Question: I've been working with producing simple PDFs with XSL-FO in RenderX XEP for a while, but I'm relatively new to the more involved functions of XPath.
I have some XML which looks like this:
'''
<?xml version="1.0" encoding="UTF-8"?>
<report>
<ticket>
<size>A</size>
<department>Dept 1</department>
<category>Cat 1</category>
<product>Product 1</product>
</ticket>
<ticket>
<size>A</size>
<department>Dept 1</department>
<category>Cat 2</category>
<product>Product 2</product>
</ticket>
<ticket>
<size>B</size>
<department>Dept 1</department>
<category>Cat 2</category>
<product>Product 3</product>
</ticket>
<ticket>
<size>B</size>
<department>Dept 1</department>
<category>Cat 1</category>
<product>Product 1</product>
</ticket>
<ticket>
<size>C</size>
<department>Dept 1</department>
<category>Cat 2</category>
<product>Product 2</product>
</ticket>
<ticket>
<size>D</size>
<department>Dept 3</department>
<category>Cat 1</category>
<product>Product 4</product>
</ticket>
<ticket>
<size>D</size>
<department>Dept 1</department>
<category>Cat 1</category>
<product>Product 1</product>
</ticket>
</report>
'''
I need to be able to sort this data into tables into a PDF using XSLT1.0 formatting objects. The desired format being the following:
All tickets of the same size being in separate tables (sorted on the page in alphabetical order), which each list their products, contained within their relevant categories and departments.
Example:

I have had a go at implementing Muenchian grouping, but the wrong categories are falling under the departments when using a large XML extract, and I haven't been able to list the relevant products below each category.
My probably rather untidy XSL:
'''
<?xml version="1.0" encoding="UTF-8"?>
<xsl:stylesheet version="1.0" xmlns:xsl="http://www.w3.org/1999/XSL/Transform" xmlns:fo="http://www.w3.org/1999/XSL/Format">
<xsl:output method="xml" version="1.0" encoding="UTF-8" indent="yes"/>
<xsl:key name="keySize" match="ticket" use="size" />
<xsl:key name="keyDepartment" match="ticket" use="concat(size, ' ', department)" />
<xsl:key name="keyCategory" match="ticket" use="concat(size, ' ', department, ' ', category)" />
<xsl:template match="/report">
<fo:root xmlns:fo="http://www.w3.org/1999/XSL/Format">
<fo:layout-master-set>
<fo:simple-page-master master-name="simple" page-height="29.7cm" page-width="21cm" margin-top="2cm" margin-bottom="2cm" margin-left="2cm" margin-right="2cm">
<fo:region-body />
</fo:simple-page-master>
</fo:layout-master-set>
<fo:page-sequence master-reference="simple">
<fo:flow flow-name="xsl-region-body">
<xsl:for-each select="ticket[count(. | key('keySize', size)[1]) = 1]">
<xsl:sort select="size" order="ascending" />
<fo:block>
Size <xsl:value-of select="size" />
</fo:block>
<fo:block>
<xsl:variable name="sizes" select="key('keySize', size)" />
<xsl:for-each select="$sizes[generate-id() = generate-id(key('keyDepartment', concat(size, ' ', department))[1])]">
<xsl:sort select="department" order="ascending" />
<!--TABLES START-->
<fo:table-and-caption>
<fo:table border="0.2mm solid black" width="100%">
<fo:table-header>
<fo:table-row>
<fo:table-cell>
<fo:block font-weight="bold" margin="1mm 0mm 0mm 1mm">
<xsl:text>Department</xsl:text>
</fo:block>
</fo:table-cell>
<fo:table-cell>
<fo:block font-weight="bold" margin="1mm 0mm 0mm 1mm">
<xsl:value-of select="department" />
</fo:block>
</fo:table-cell>
</fo:table-row>
</fo:table-header>
<fo:table-body>
<fo:table-cell>
<fo:block margin="1mm 0mm 0mm 1mm" />
</fo:table-cell>
</fo:table-body>
</fo:table>
</fo:table-and-caption>
<!--BRINGS IN WRONG CATEGORIES-->
<xsl:for-each select="$sizes[generate-id() = generate-id(key('keyCategory', concat(size, ' ', department, ' ', category))[1])]">
<xsl:sort select="category" order="ascending" />
<fo:table-and-caption>
<fo:table border="0.2mm solid black" width="100%">
<fo:table-header>
<fo:table-row>
<fo:table-cell>
<fo:block font-weight="bold" margin="1mm 0mm 0mm 1mm">
<xsl:text>Category</xsl:text>
</fo:block>
</fo:table-cell>
<fo:table-cell>
<fo:block font-weight="bold" margin="1mm 0mm 0mm 1mm">
<xsl:value-of select="category" />
</fo:block>
</fo:table-cell>
</fo:table-row>
</fo:table-header>
<fo:table-body>
<fo:table-row>
<fo:table-cell>
<fo:block margin="1mm 0mm 0mm 1mm"><xsl:value-of select="description" /></fo:block>
</fo:table-cell>
</fo:table-row>
<!--
DESCRIPTIONS GO HERE?
-->
</fo:table-body>
</fo:table>
</fo:table-and-caption>
</xsl:for-each>
</xsl:for-each>
</fo:block>
</xsl:for-each>
</fo:flow>
</fo:page-sequence>
</fo:root>
</xsl:template>
</xsl:stylesheet>
'''
Any help with bringing in the products would be greatly appreciated.
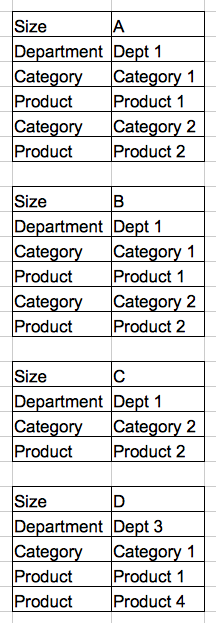
Answer: I think the problem is with this line, where you try to iterate over all categories for a department
'''
<xsl:for-each select="$sizes[generate-id() = generate-id(key('keyCategory', concat(size, ' ', department, ' ', category))[1])]">
'''
The problem is the variable contains details on different departments, not just the one you are interested in, leading to duplicates.
Try this instead, to restrict it to the current department
'''
<xsl:variable name="depts" select="key('keyDepartment', concat(size, ' ', department))" />
<xsl:for-each select="$depts[generate-id() = generate-id(key('keyCategory', concat(size, ' ', department, ' ', category))[1])]">
'''